Field crop: maize
Growth stage: 2
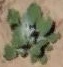
Species: chenopodium